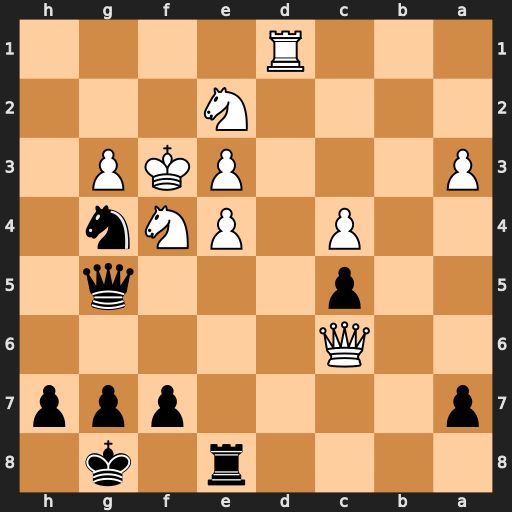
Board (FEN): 4r1k1/p4ppp/2Q5/2p3q1/2P1PNn1/P3PKP1/4N3/3R4
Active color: b
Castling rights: -
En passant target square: -
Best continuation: Ne5+ Kg2 Nxc6